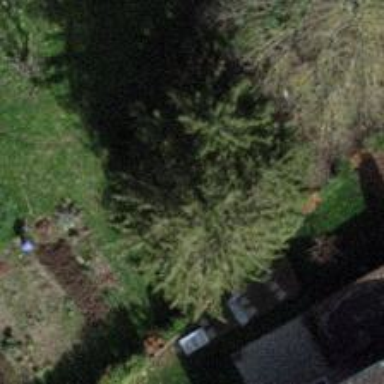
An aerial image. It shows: Evergreen needle-leaved tree.